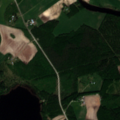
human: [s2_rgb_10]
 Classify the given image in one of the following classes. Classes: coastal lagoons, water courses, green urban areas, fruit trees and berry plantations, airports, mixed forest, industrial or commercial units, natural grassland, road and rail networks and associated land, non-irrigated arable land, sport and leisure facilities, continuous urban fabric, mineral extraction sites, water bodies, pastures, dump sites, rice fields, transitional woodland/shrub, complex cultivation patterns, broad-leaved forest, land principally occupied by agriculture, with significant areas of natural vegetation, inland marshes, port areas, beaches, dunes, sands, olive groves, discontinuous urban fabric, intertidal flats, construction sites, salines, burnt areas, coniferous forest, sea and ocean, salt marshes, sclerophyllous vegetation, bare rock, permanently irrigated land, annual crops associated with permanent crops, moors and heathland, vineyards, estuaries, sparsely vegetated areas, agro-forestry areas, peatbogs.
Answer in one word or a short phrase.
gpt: non-irrigated arable land, land principally occupied by agriculture, with significant areas of natural vegetation, broad-leaved forest, mixed forest, water bodies